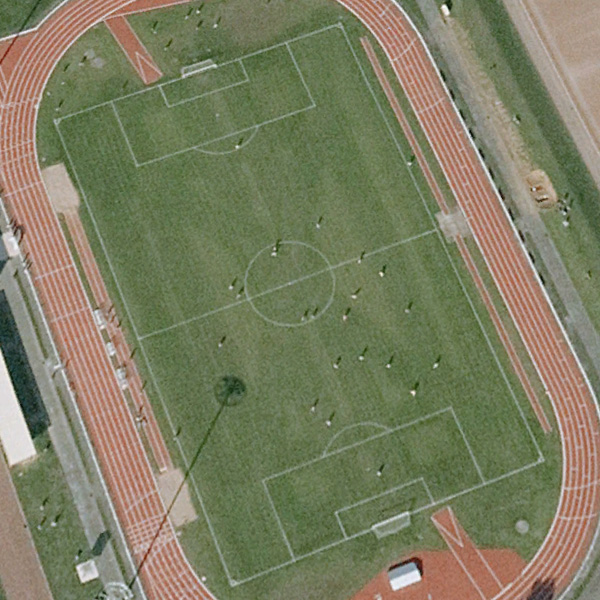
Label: Playground